Question: I have a complicated form I want to display on the 'issue/:id/edit' route. The only way I can display everything I need is using multiple tabs. See included sketch to make the situation clearer:

So what is the 'canonical' way to do this using Ember framework?
My first attempt was this:
## Pattern 1: Partials
So all the data is loaded and bound to single 'tickets/:id/edit' route and controller. I was using partials to load different tabs.
This worked fine at first. However as the app grew, the single controller became too small to handle everything. There were dozens of properties, and no clear indication what is common and what belongs to individual pages. Thus, I decided I needed some way to split the logic of individual tabs into their own 'things'.
## Pattern 2: Routes
Each tab has its own route and controller. All the data is loaded in the base '/tickets/:id/edit' route, all the children routes 'borrow' what they need from there.
'''
setupController: function (controller, models) {
var ticket = this.modelFor("ticketEdit").ticket;
controller.set("model", ticket );
}
'''
I'm halfway through to implementing this and I'm already wrestling with problems. I need to prevent people from visiting the bare '/edit' route. I need to prevent page navigation from ending up in browser history. I need to adjust my breadcrumbs and other widgets.
I can figure all of these out on my own (that's not the point of the question), but I'm not sure it's worth the effort. Bottom line is, route pattern just isn't the ideal fit for what I need. So before I throw more time down the river, I figure I better stop and think if there's a better pattern.
Two candidates come to mind.
## Pattern 3: Views
So I can create a separate view for each tab. They would all share 'TicketEditController', but I could pack them up with some custom stuff so I could ease the load off the common controller.
Downsides: It muddies the water. Some of the widgets I need to display are views themselves and might expect to be instantiated from the controller. Not sure how this will scale as I start adding views within views within views.
Still, this seems like the best fit so far. But am I missing something? Is it worth giving up the route pattern?
## Pattern 4: Components
Similar as view. Technically doable, but would require major refactoring of many widgets that presume they have direct access to shared controller. But is there a huge upside to this approach? Not sure.
## Pattern 5: ???
???
---
So this is where you come in.
- - - -
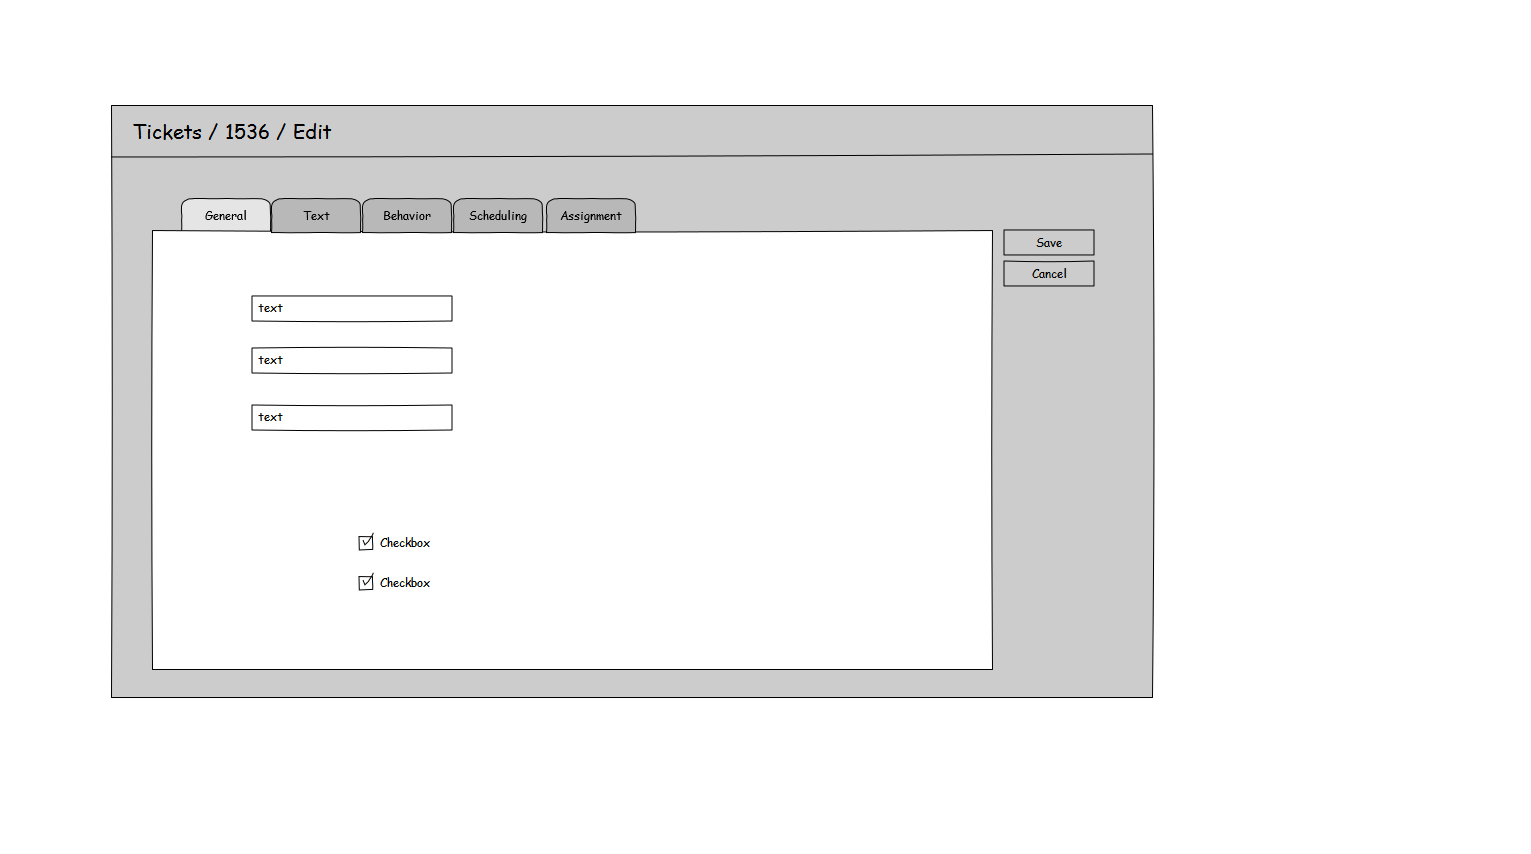
Answer: I want to at least drop my thoughts here since you are looking for feedback.
From the identified patterns I favor the first two. The difference I think is bookmarkability/navigation for tabs. I would want to be able to send someone to edit a particular tab via a URL (so I'd favor #2) but it sounds like your requirements are to keep a traditional tabbed behavior (where tabs aren't pages and hitting the back button doesn't take you to the previous tab). So, yes, you could <URL> you'd need to address as well so that's up to you to weigh the cost there.
## half-baked mixin idea
The main disadvantage of the partials pattern was the monolithic controller. I wonder if you would feel better creating controller mixins, making it clear which properties are for each tab. Perhaps each tab is a mixin:
'''
App.TicketEditController = Ember.ObjectController.extend(
App.TicketEditGeneralTabMixin,
App.TicketEditTextTabMixin,
... {
//common properties
});
'''
## misc
You might consider <URL> as another place to get feedback on this.
<URL> might be another place to get thoughts.